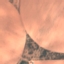
Label: AnnualCrop